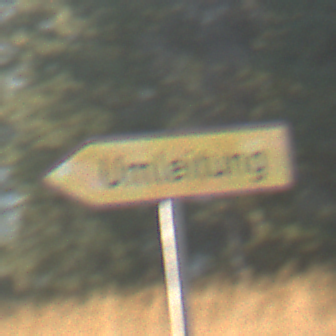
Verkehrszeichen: UmleitungswegweiserLinksweisend
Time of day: SunriseSunset
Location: Outdoor (Nature)
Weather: Clear
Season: NotSpecified
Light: Natural